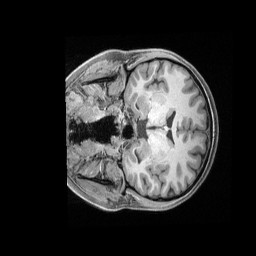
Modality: T1w
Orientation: coronal
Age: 33
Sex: female
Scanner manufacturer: siemens
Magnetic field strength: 3 T
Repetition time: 2.4 s
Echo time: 0.00228 s